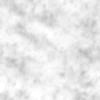
Label: no_change